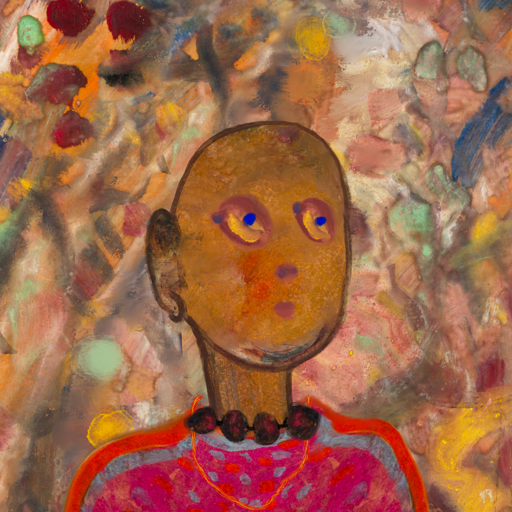
Background: Mother_And_Son_Mother, Head And Neck Side: Pipe, Face Side: Mother_And_Son_Son, Bust: Sisters, Hair Side: Blank, Head Accessory: Blank, Second Necklace: Gypsy_Mother_2, Necklace: Mosgoul, Baby: Blank